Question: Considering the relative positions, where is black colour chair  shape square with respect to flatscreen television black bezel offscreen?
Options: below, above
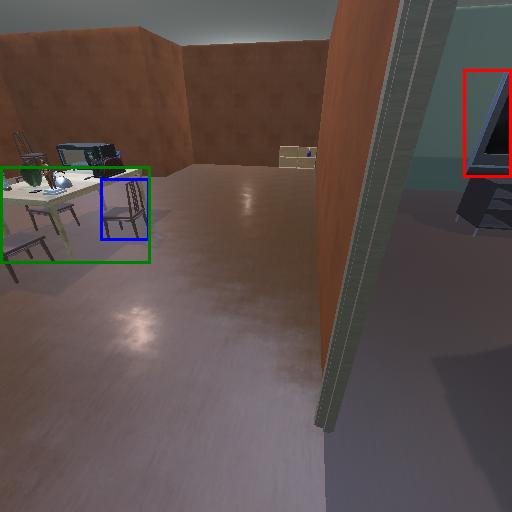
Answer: below